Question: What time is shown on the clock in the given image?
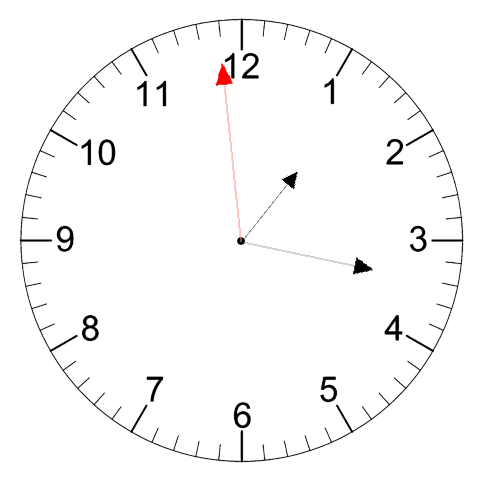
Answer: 01:16:59